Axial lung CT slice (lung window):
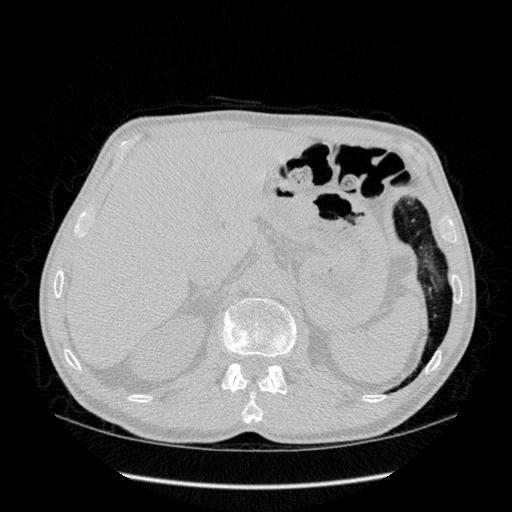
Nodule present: no